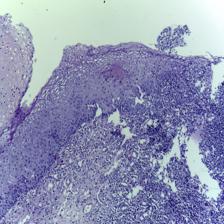
Diagnosis: Normal